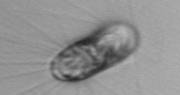
Label: Corethron_hystrix